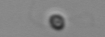
Label: nanoplankton_mix